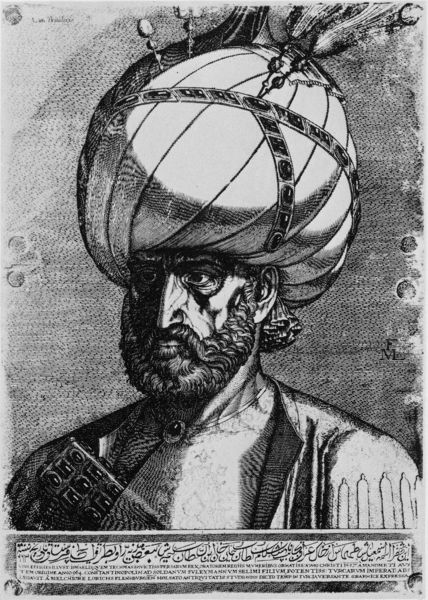
Titel: Bildnis des Ismael, Persischer Botschafter von Techmas, König von Persien
Künstler: Melchior Lorch
Institution: (Seriendruck)
Schlagwörter: dunkel, feder, kopf, mann, schatten, weiß, grau, hell, hintergrund, hut, licht, mund, nase, ohr, profil, schmuck, schwarz, skizze, zeichnung, blick, alt, anzug, bart, schnurrbart, augen, band, gesicht, kragen, mensch, stein, vollbart, bildnis, herr, portrait, porträt, haare, mantel, adel, brosche, edelsteine, knopf, lippen, locken, federbusch, schärpe, schrift, wangen, papier, kette, grafik, graphik, karikatur, tafel, inschrift, streng, verzierung, schriftzeichen, orient, druck, schraffuren, radierung, stich, hakennase, schwarzweiß, text, buchstaben, augenringe, aquatinta, herrscher, arabisch, halbprofil, krieger, edelstein, bänder, turban, islam, araber, sultan, munition, gewickelt, zechnung, szizze, teichnung, türke, naher osten, schnuck, kalif, eichnung, schärfe, orrient, kriegsherr, aufgeblasen, hebträisch, mann turban, brustbildstich, grafikedelstein